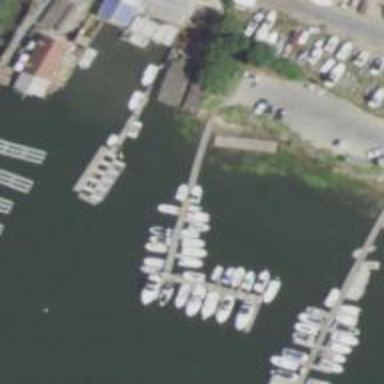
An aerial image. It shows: Commercial mooring pier.